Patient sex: M
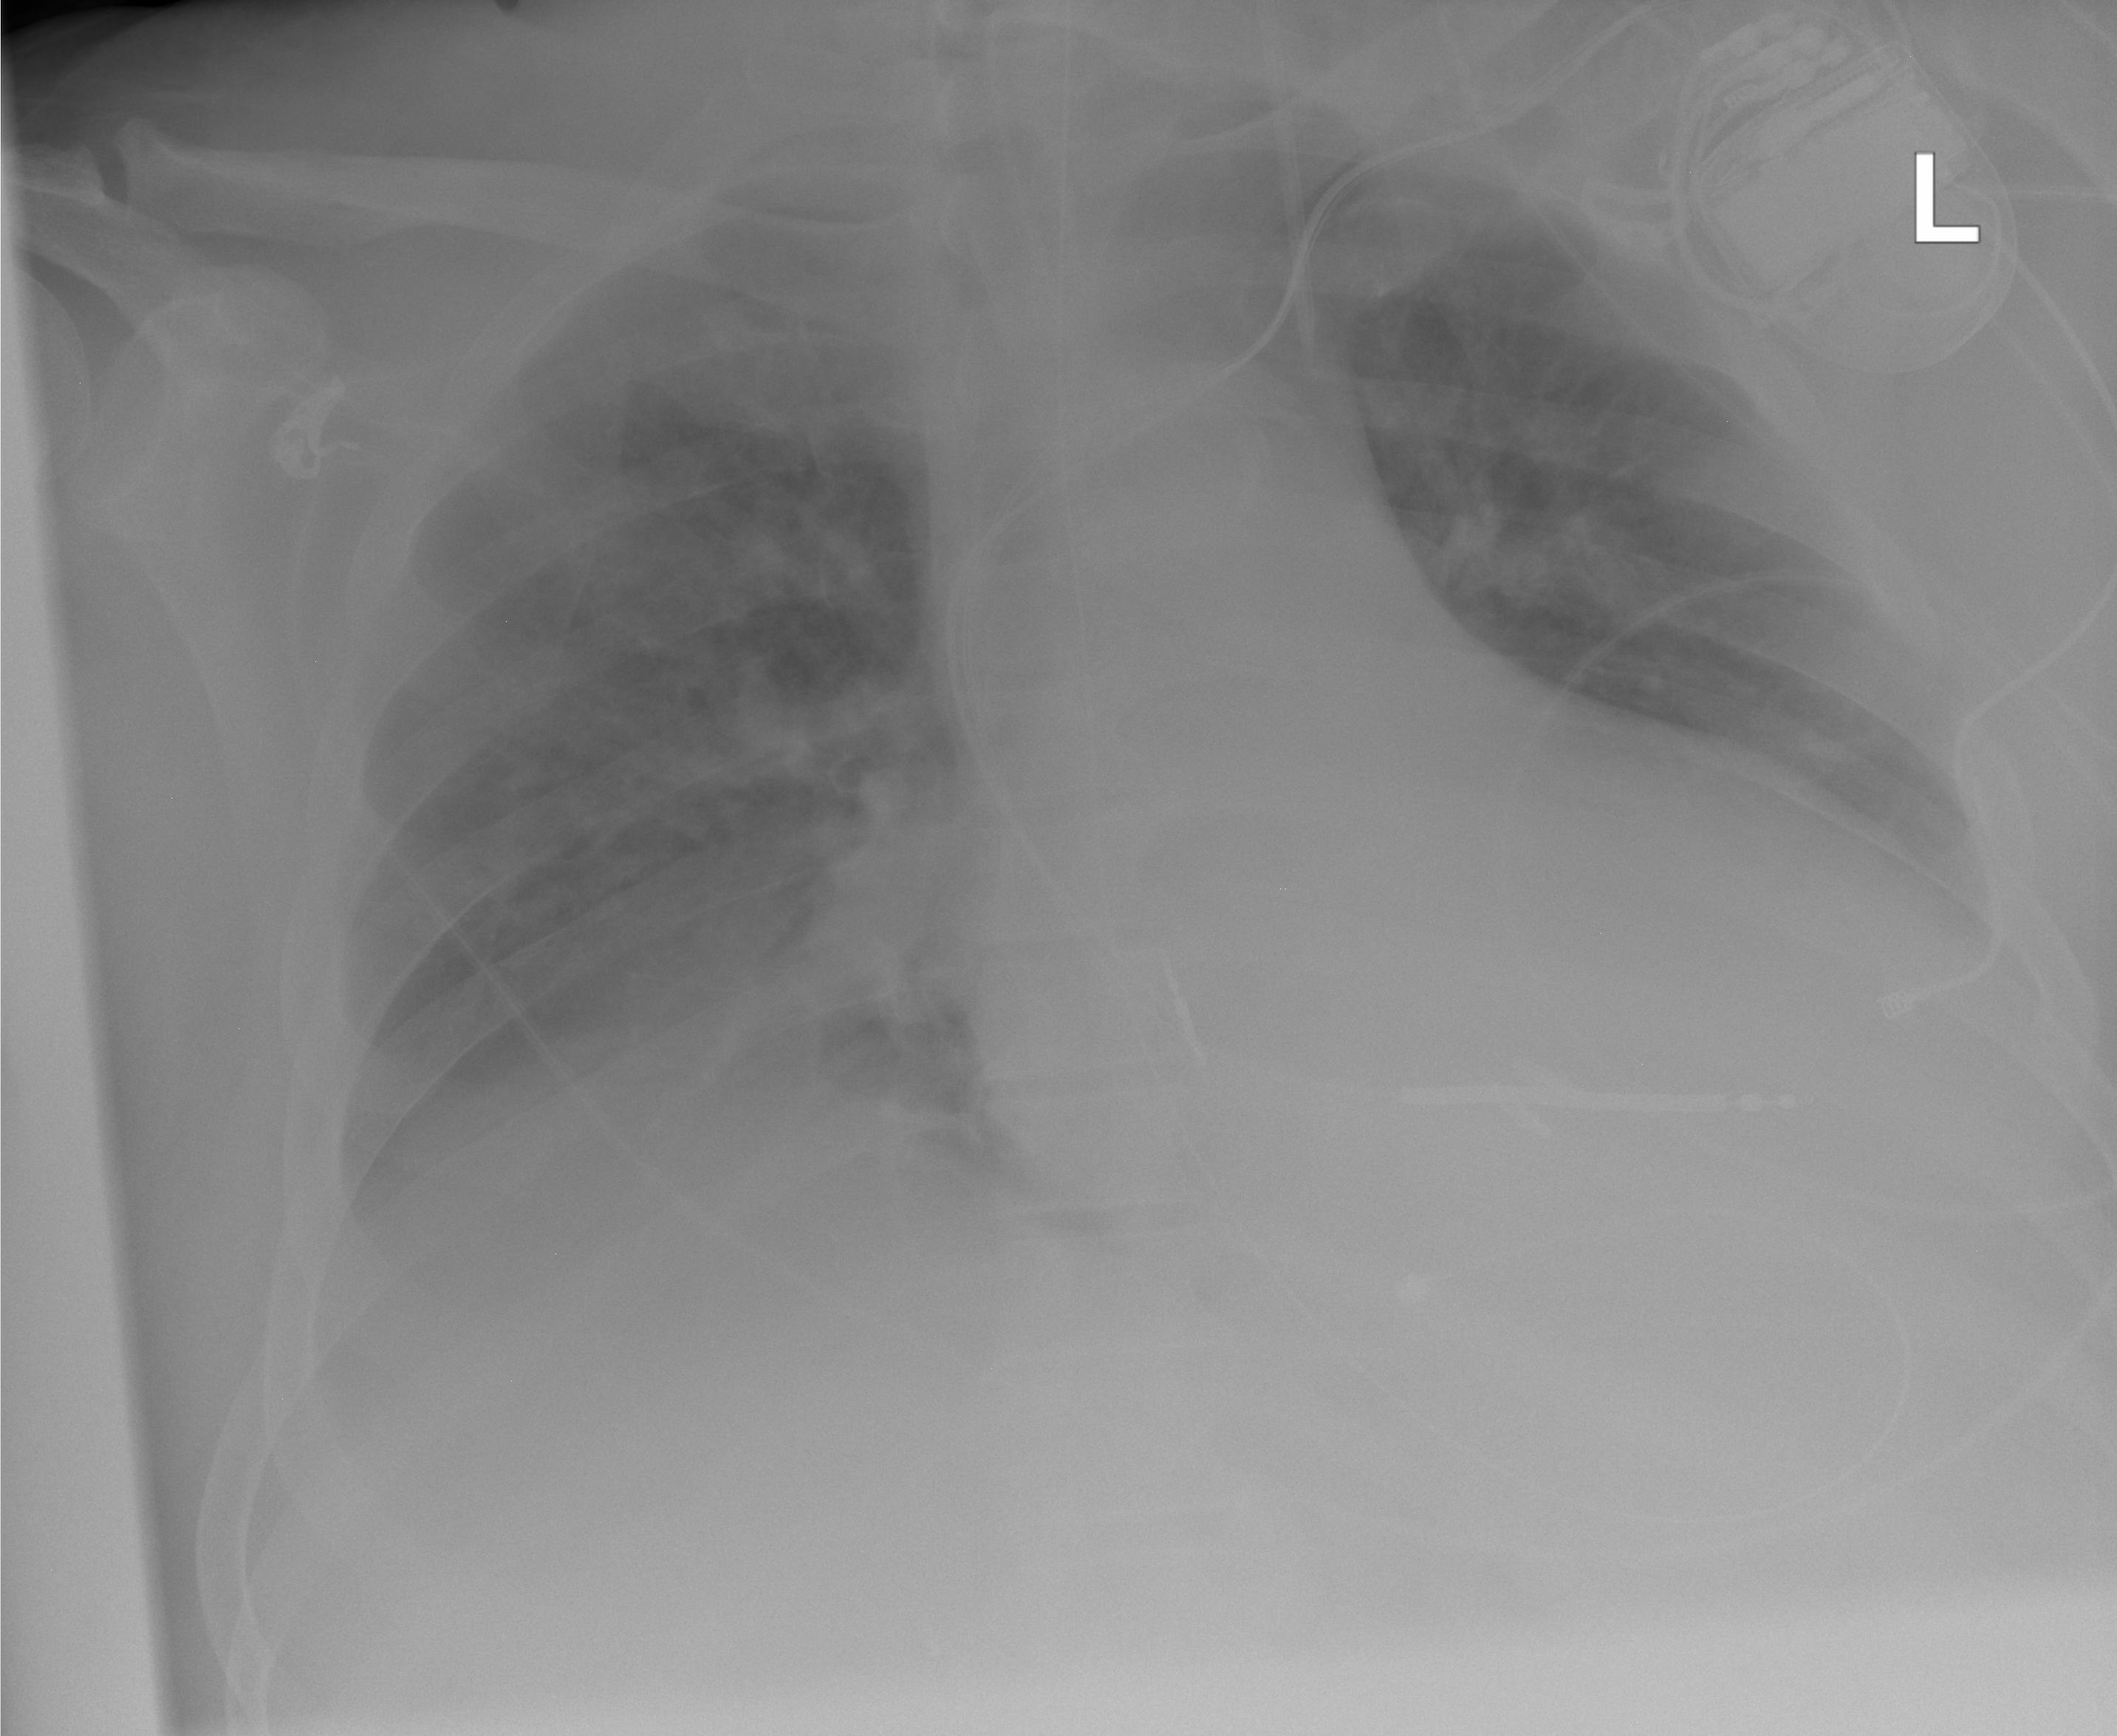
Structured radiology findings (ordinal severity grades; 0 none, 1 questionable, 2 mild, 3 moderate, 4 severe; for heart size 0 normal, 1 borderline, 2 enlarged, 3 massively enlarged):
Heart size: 2
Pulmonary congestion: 2
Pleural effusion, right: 2
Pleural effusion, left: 0
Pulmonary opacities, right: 0
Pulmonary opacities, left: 0
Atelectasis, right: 2
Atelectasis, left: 0